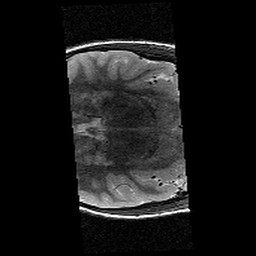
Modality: T2w
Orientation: axial
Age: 10
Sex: male
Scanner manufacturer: siemens
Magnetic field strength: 3 T
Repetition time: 9.23 s
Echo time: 0.067 s